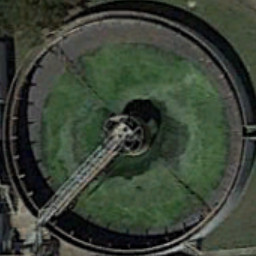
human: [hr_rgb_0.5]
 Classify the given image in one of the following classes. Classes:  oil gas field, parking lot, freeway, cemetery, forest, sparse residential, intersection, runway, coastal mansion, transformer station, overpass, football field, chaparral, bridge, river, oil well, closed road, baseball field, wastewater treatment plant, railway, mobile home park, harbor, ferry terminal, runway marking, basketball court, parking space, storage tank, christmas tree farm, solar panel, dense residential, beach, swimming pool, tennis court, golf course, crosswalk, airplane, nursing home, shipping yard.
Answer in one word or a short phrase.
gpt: wastewater treatment plant